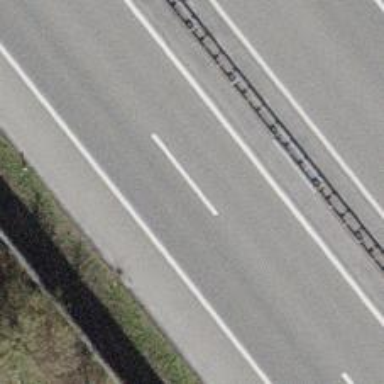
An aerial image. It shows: View of motorway.